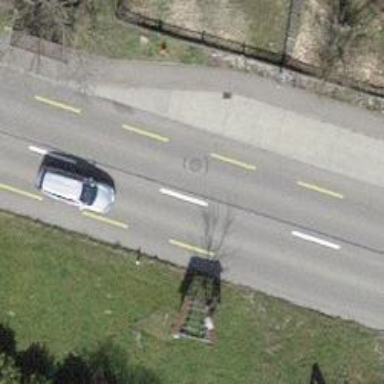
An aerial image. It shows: Bus stop with designated public transport stop position.